Aerial crown-view tile of a tropical tree (Barro Colorado Island, Panama), acquired 20250414:
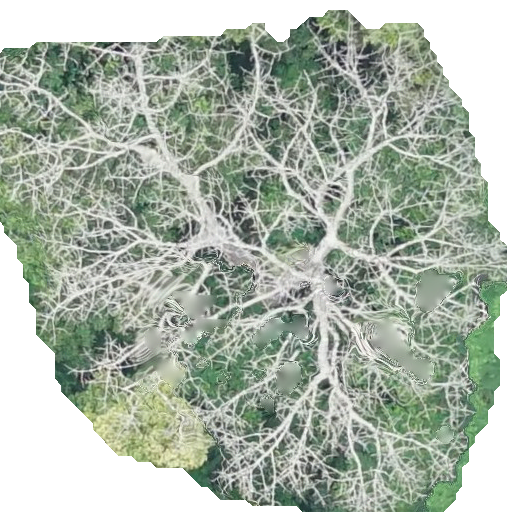
Species: Sterculia apetala
GBIF accepted scientific name: Sterculia apetala
Crown area: 309.376 m²